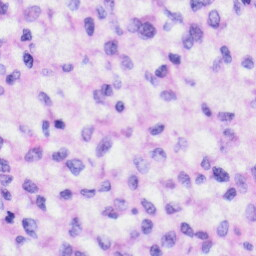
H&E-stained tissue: Liver